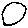
Label: circle